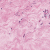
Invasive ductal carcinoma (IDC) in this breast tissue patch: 0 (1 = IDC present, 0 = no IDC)